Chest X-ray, AP view. Patient: 65 years old, sex M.
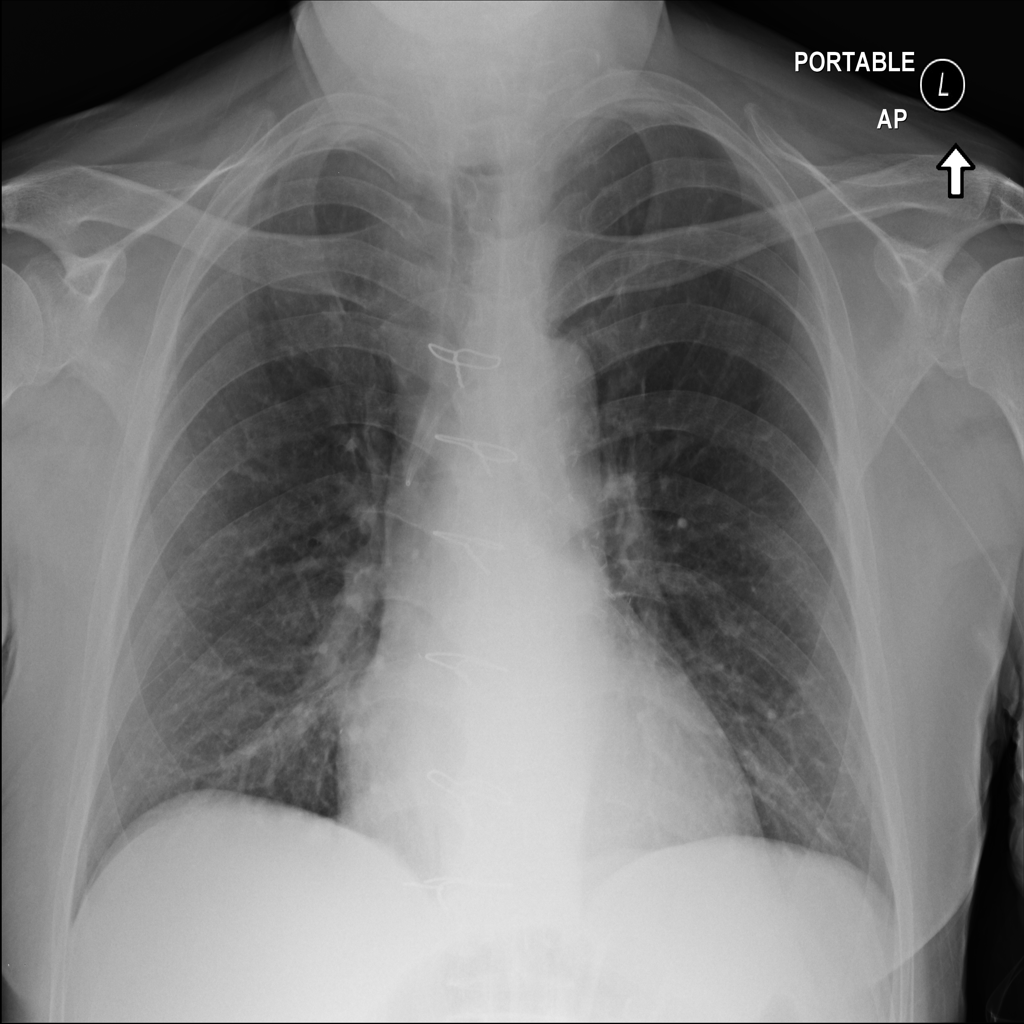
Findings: No Finding